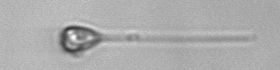
Label: Asterionellopsis_glacialis